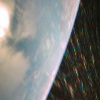
Label: sunburn